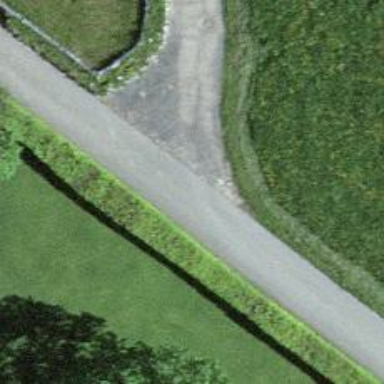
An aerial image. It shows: Asphalt track with grade1 tracktype.